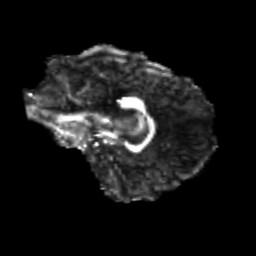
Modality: FA
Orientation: sagittal
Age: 24
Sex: male
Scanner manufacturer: siemens
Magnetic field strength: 3 T
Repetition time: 3.5 s
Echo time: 0.104 s